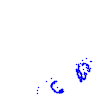
Particle: proton